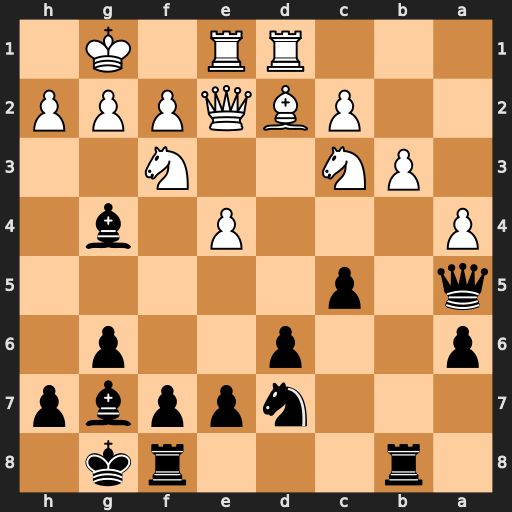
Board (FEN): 1r3rk1/3nppbp/p2p2p1/q1p5/P3P1b1/1PN2N2/2PBQPPP/3RR1K1
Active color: b
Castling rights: -
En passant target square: -
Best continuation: Bxc3 Bxc3 Qxc3